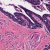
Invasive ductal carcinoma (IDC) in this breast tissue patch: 0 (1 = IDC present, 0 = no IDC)